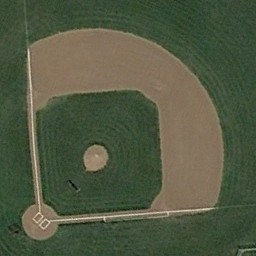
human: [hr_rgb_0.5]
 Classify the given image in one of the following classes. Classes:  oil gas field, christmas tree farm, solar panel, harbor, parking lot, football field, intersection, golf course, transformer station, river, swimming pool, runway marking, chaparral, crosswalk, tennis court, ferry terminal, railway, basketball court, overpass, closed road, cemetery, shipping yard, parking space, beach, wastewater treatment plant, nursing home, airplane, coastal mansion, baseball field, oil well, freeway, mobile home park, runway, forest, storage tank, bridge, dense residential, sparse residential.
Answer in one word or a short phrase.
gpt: baseball field